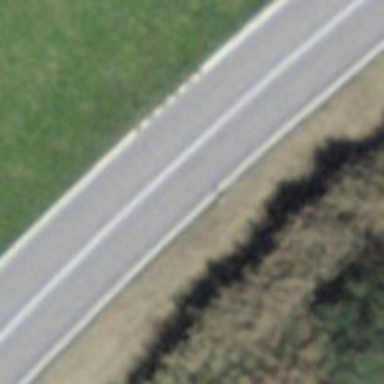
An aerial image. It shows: Primary highway.